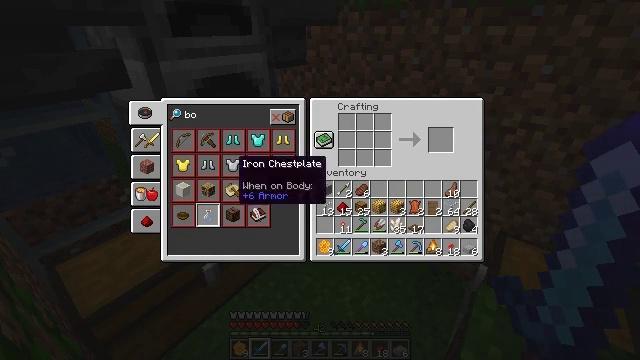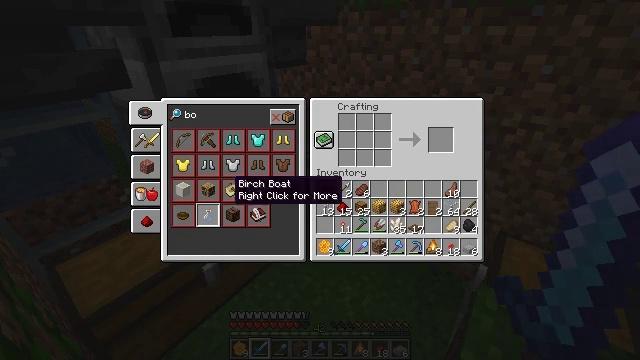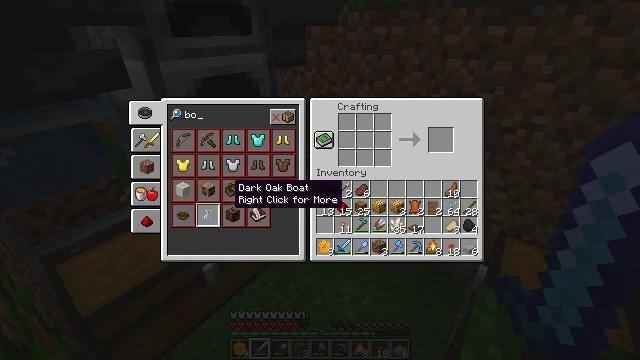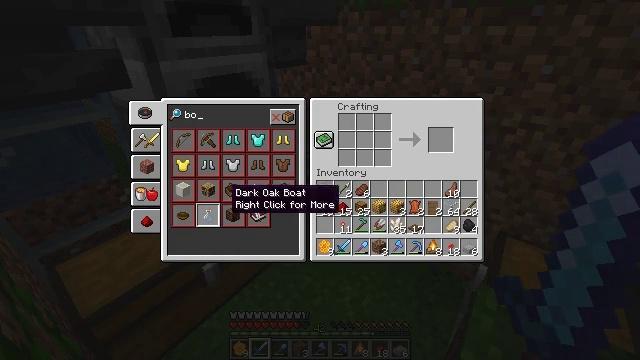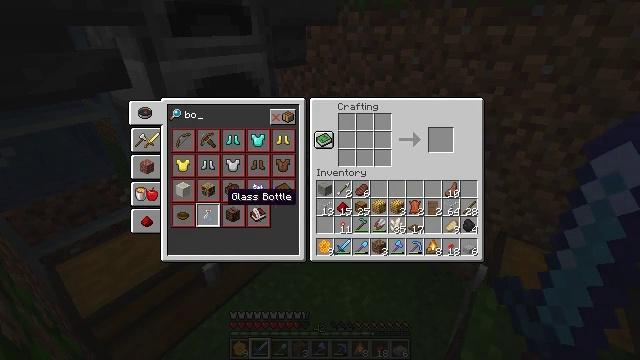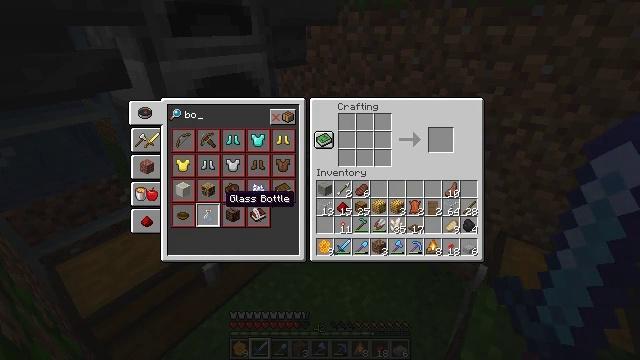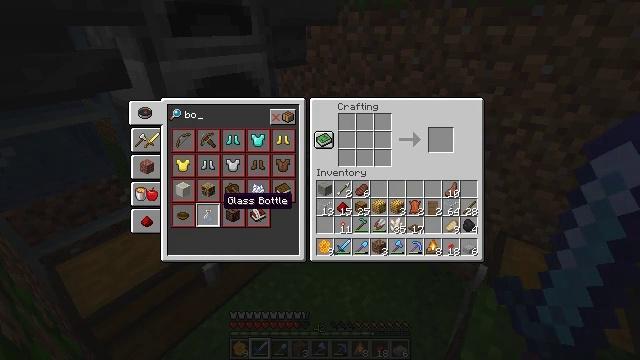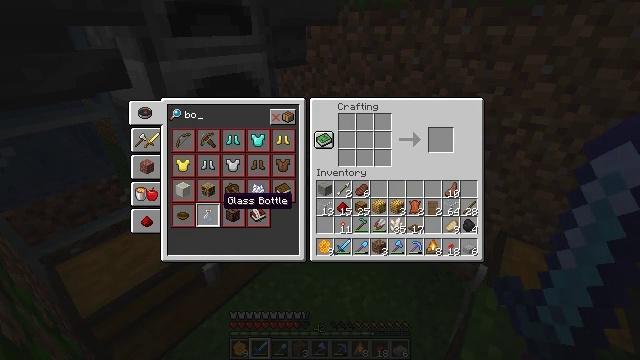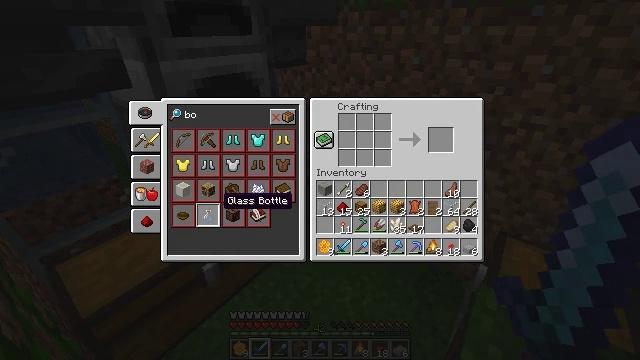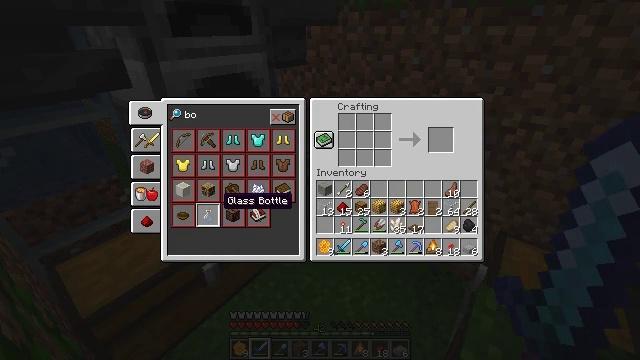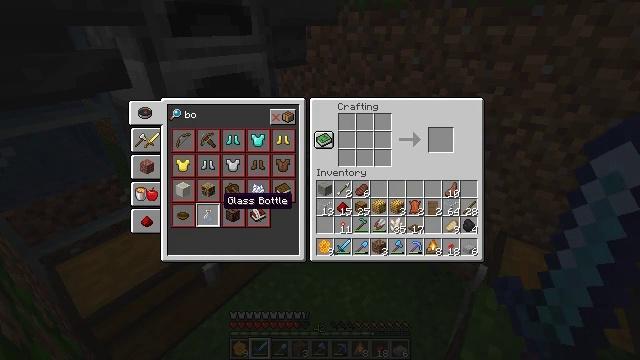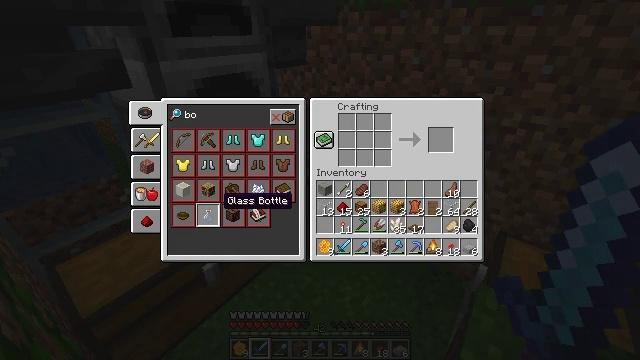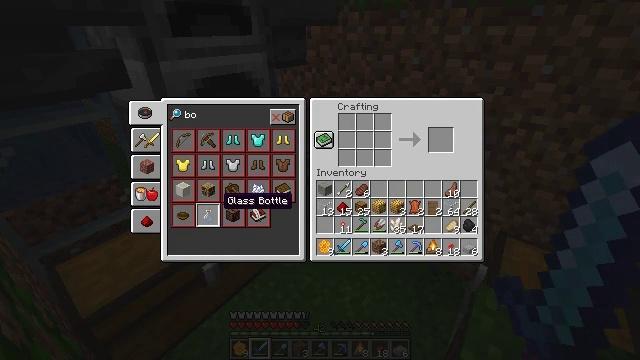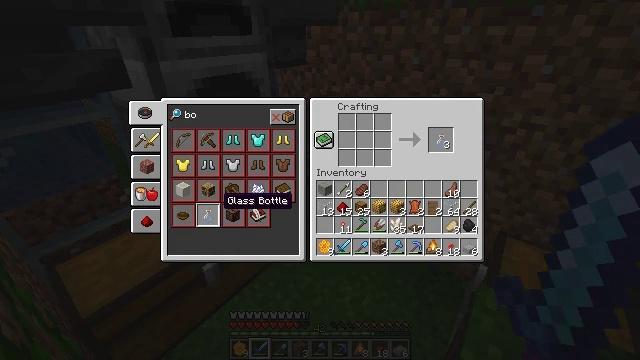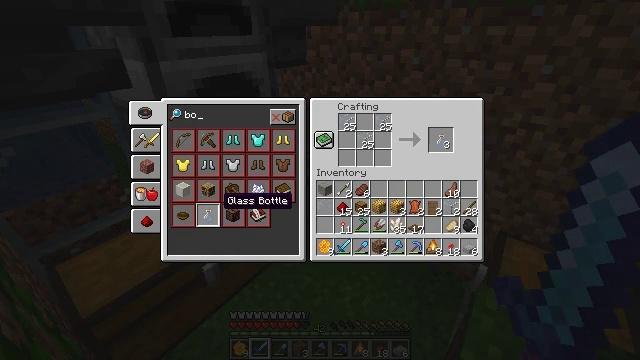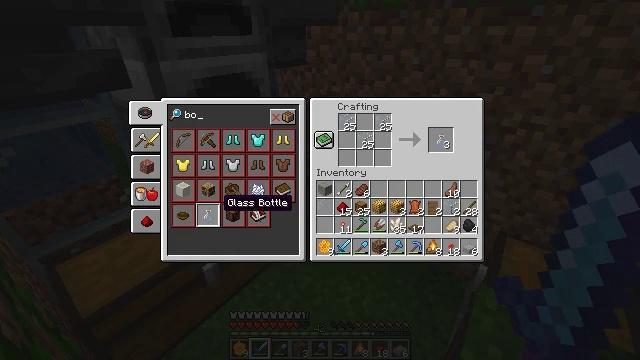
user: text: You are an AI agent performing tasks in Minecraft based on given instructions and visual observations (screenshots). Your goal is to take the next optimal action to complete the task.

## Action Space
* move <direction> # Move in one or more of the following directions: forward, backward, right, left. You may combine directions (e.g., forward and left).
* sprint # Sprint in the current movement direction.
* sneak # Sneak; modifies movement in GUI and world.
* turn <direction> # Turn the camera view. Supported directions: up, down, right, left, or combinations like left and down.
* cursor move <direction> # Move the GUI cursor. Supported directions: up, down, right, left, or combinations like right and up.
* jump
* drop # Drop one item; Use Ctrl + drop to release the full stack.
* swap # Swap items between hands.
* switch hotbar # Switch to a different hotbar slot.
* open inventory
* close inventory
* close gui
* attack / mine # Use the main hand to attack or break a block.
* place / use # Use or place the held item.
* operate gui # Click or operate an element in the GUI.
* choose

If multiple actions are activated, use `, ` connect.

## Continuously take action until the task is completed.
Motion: motion action
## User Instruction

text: Prepare a glass bottle using the crafting table.
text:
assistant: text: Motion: cursor move down
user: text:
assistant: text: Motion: sneak
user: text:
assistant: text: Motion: sneak
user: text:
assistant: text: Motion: sneak
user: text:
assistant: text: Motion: sneak
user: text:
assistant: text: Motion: sneak
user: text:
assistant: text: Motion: sneak
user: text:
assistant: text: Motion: sneak, operate gui
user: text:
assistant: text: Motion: sneak, operate gui
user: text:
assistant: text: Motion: sneak, operate gui
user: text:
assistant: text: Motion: sneak
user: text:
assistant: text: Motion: sneak
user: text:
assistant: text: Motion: sneak
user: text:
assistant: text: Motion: sneak
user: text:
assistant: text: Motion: sneak
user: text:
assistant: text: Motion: sneak
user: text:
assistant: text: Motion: sneak, cursor move right
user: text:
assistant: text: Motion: sneak, cursor move right
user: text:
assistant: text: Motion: sneak, cursor move right
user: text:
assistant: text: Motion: sneak, cursor move right
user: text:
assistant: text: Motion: sneak, cursor move right
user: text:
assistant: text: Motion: sneak, cursor move right
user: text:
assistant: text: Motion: sneak, cursor move right and up
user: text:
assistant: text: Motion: sneak, cursor move right and up
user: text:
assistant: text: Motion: sneak, cursor move right and up
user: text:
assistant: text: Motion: sneak, cursor move up
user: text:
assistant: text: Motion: sneak
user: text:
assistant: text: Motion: sneak
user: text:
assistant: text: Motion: sneak
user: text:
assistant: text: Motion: sneak, cursor move up